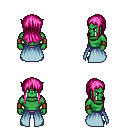
a pixel art fantasy rpg character, male body template, orc, green skin, overskirt, magenta pants, pink unkempt hairstyle, leather bracers, four views (front, back, left, right), 2x2 character sprite sheet, small pixel art, hard edges, no anti-aliasing